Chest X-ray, PA view. Patient: 35 years old, sex F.
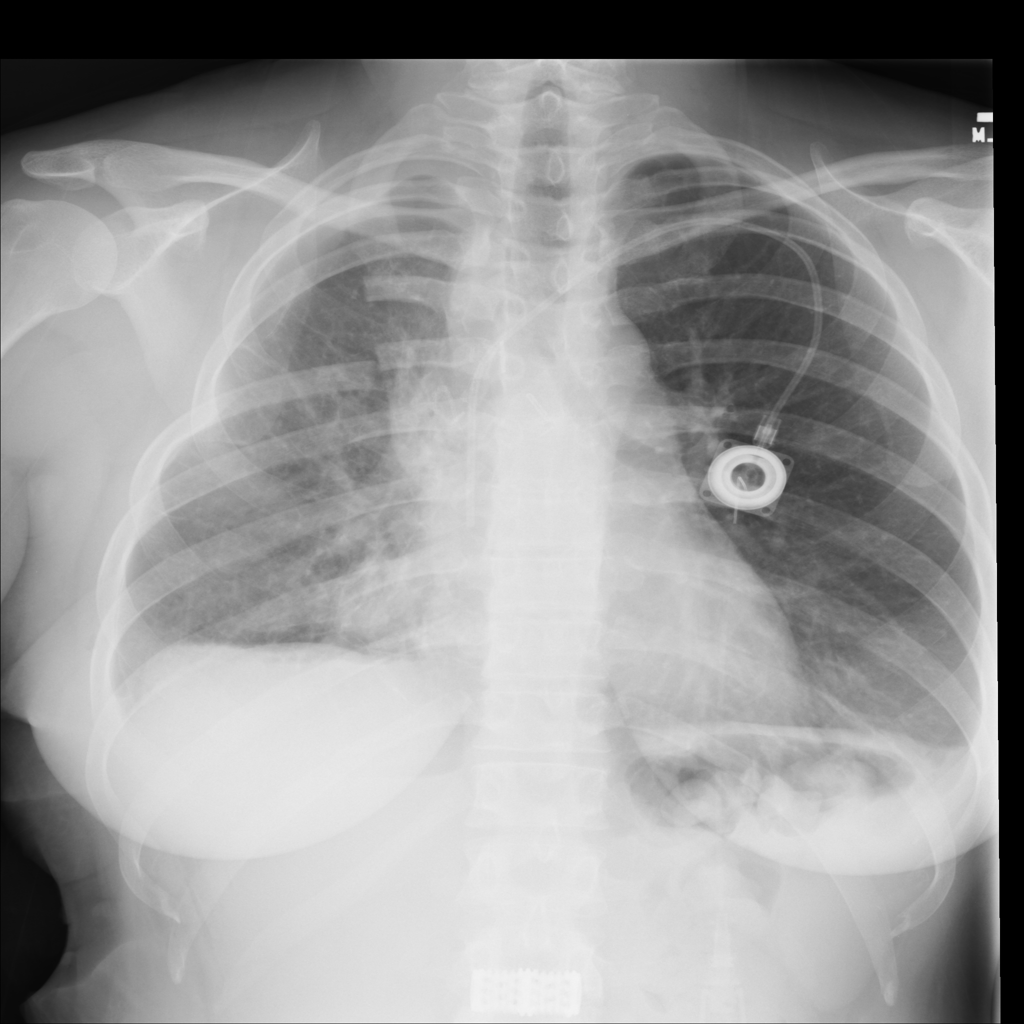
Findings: No Finding